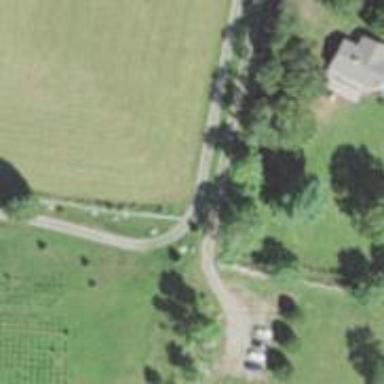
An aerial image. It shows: Residential driveway serving as service road.